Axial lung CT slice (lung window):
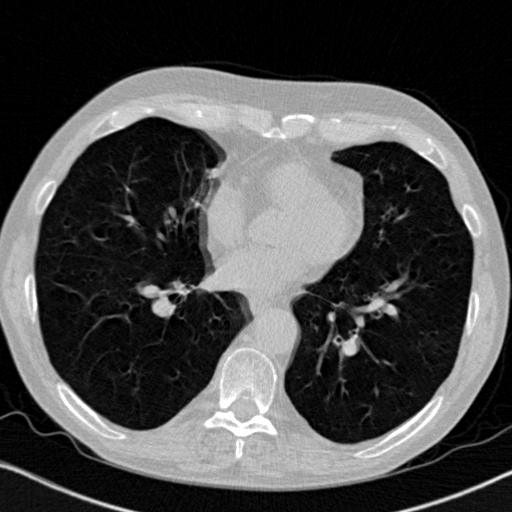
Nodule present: no